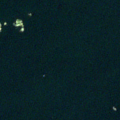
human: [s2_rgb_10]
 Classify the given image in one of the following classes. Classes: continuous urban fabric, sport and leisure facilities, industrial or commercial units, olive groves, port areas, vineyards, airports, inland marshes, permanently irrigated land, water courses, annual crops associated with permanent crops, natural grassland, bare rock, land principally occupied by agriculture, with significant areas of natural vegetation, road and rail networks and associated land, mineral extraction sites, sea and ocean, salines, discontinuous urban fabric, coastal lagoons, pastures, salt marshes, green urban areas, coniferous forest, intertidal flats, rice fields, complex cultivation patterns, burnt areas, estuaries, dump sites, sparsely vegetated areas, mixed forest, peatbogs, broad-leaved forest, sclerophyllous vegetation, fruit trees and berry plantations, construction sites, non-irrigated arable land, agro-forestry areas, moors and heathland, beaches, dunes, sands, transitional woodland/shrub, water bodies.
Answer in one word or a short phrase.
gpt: sea and ocean